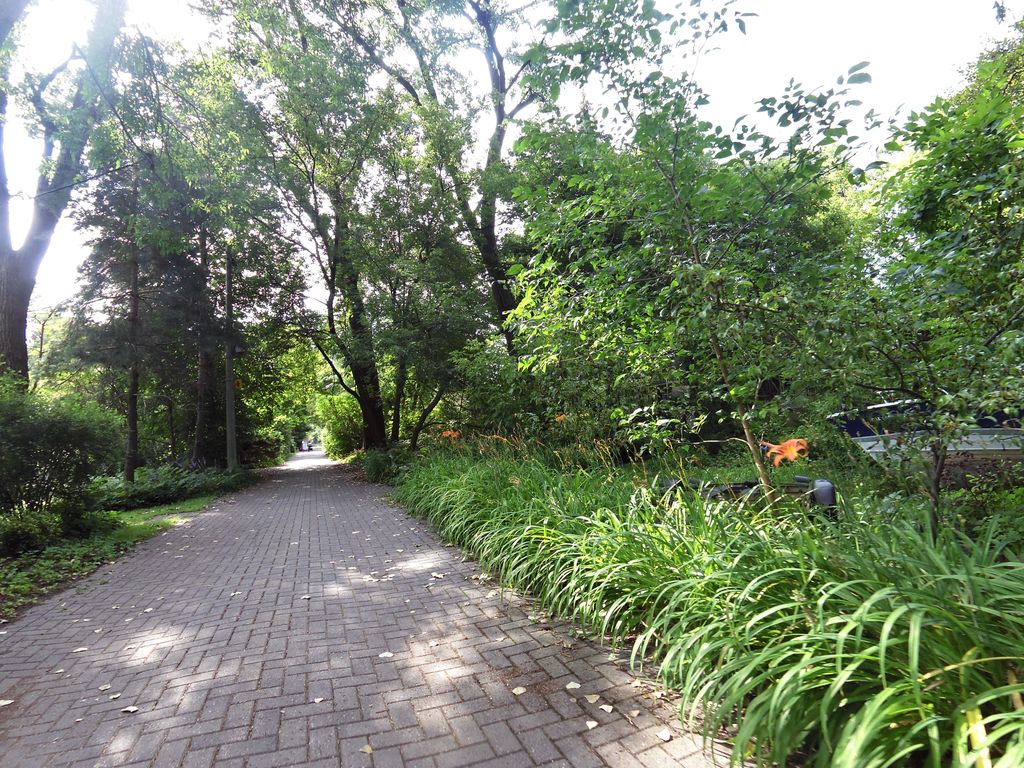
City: toronto